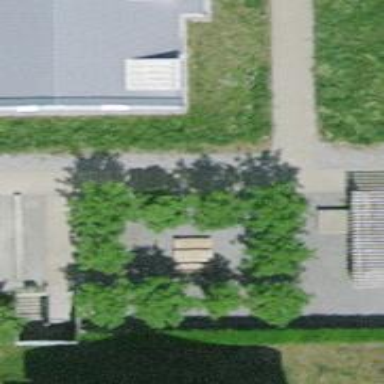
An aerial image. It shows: Picnic table located in leisure land area.